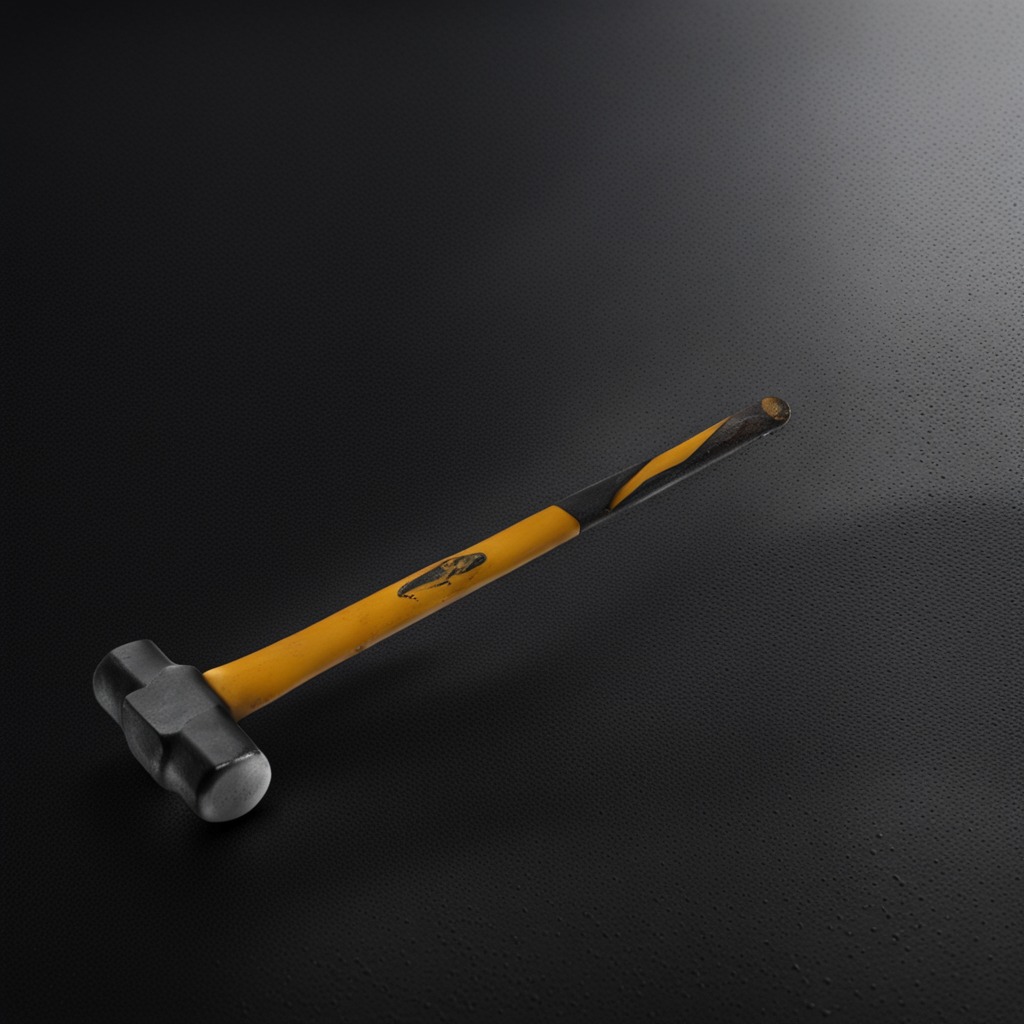
A hammer lies on the granite tabletop inside a workshop at night.